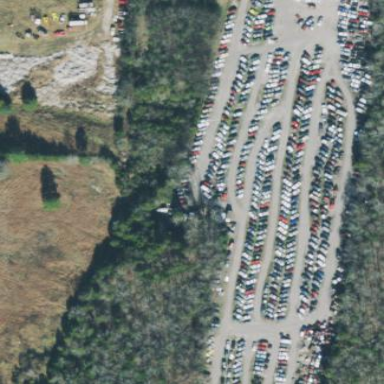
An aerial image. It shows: Scrap yard situated in industrial area.